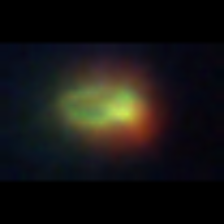
Taxon: NanoPlankton
Group: Other